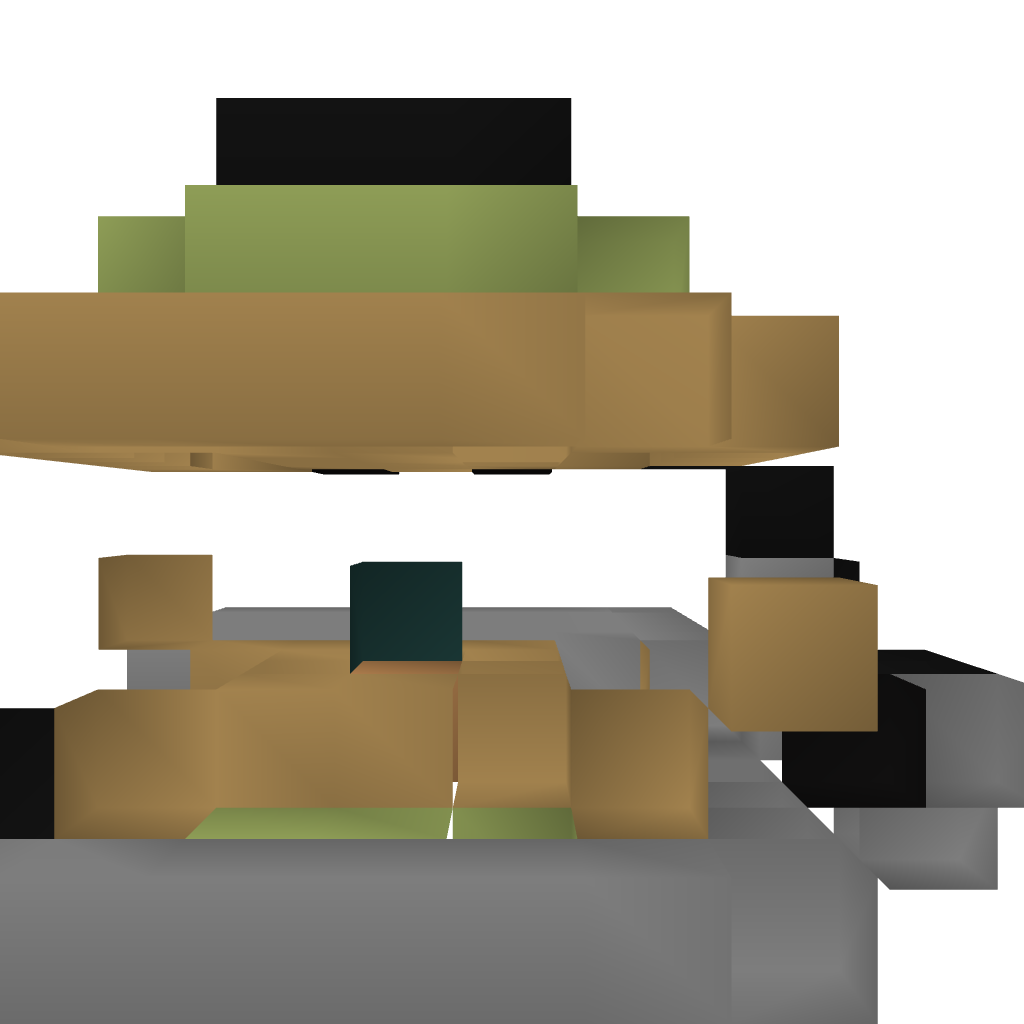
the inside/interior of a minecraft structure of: Compact Enchanting Room